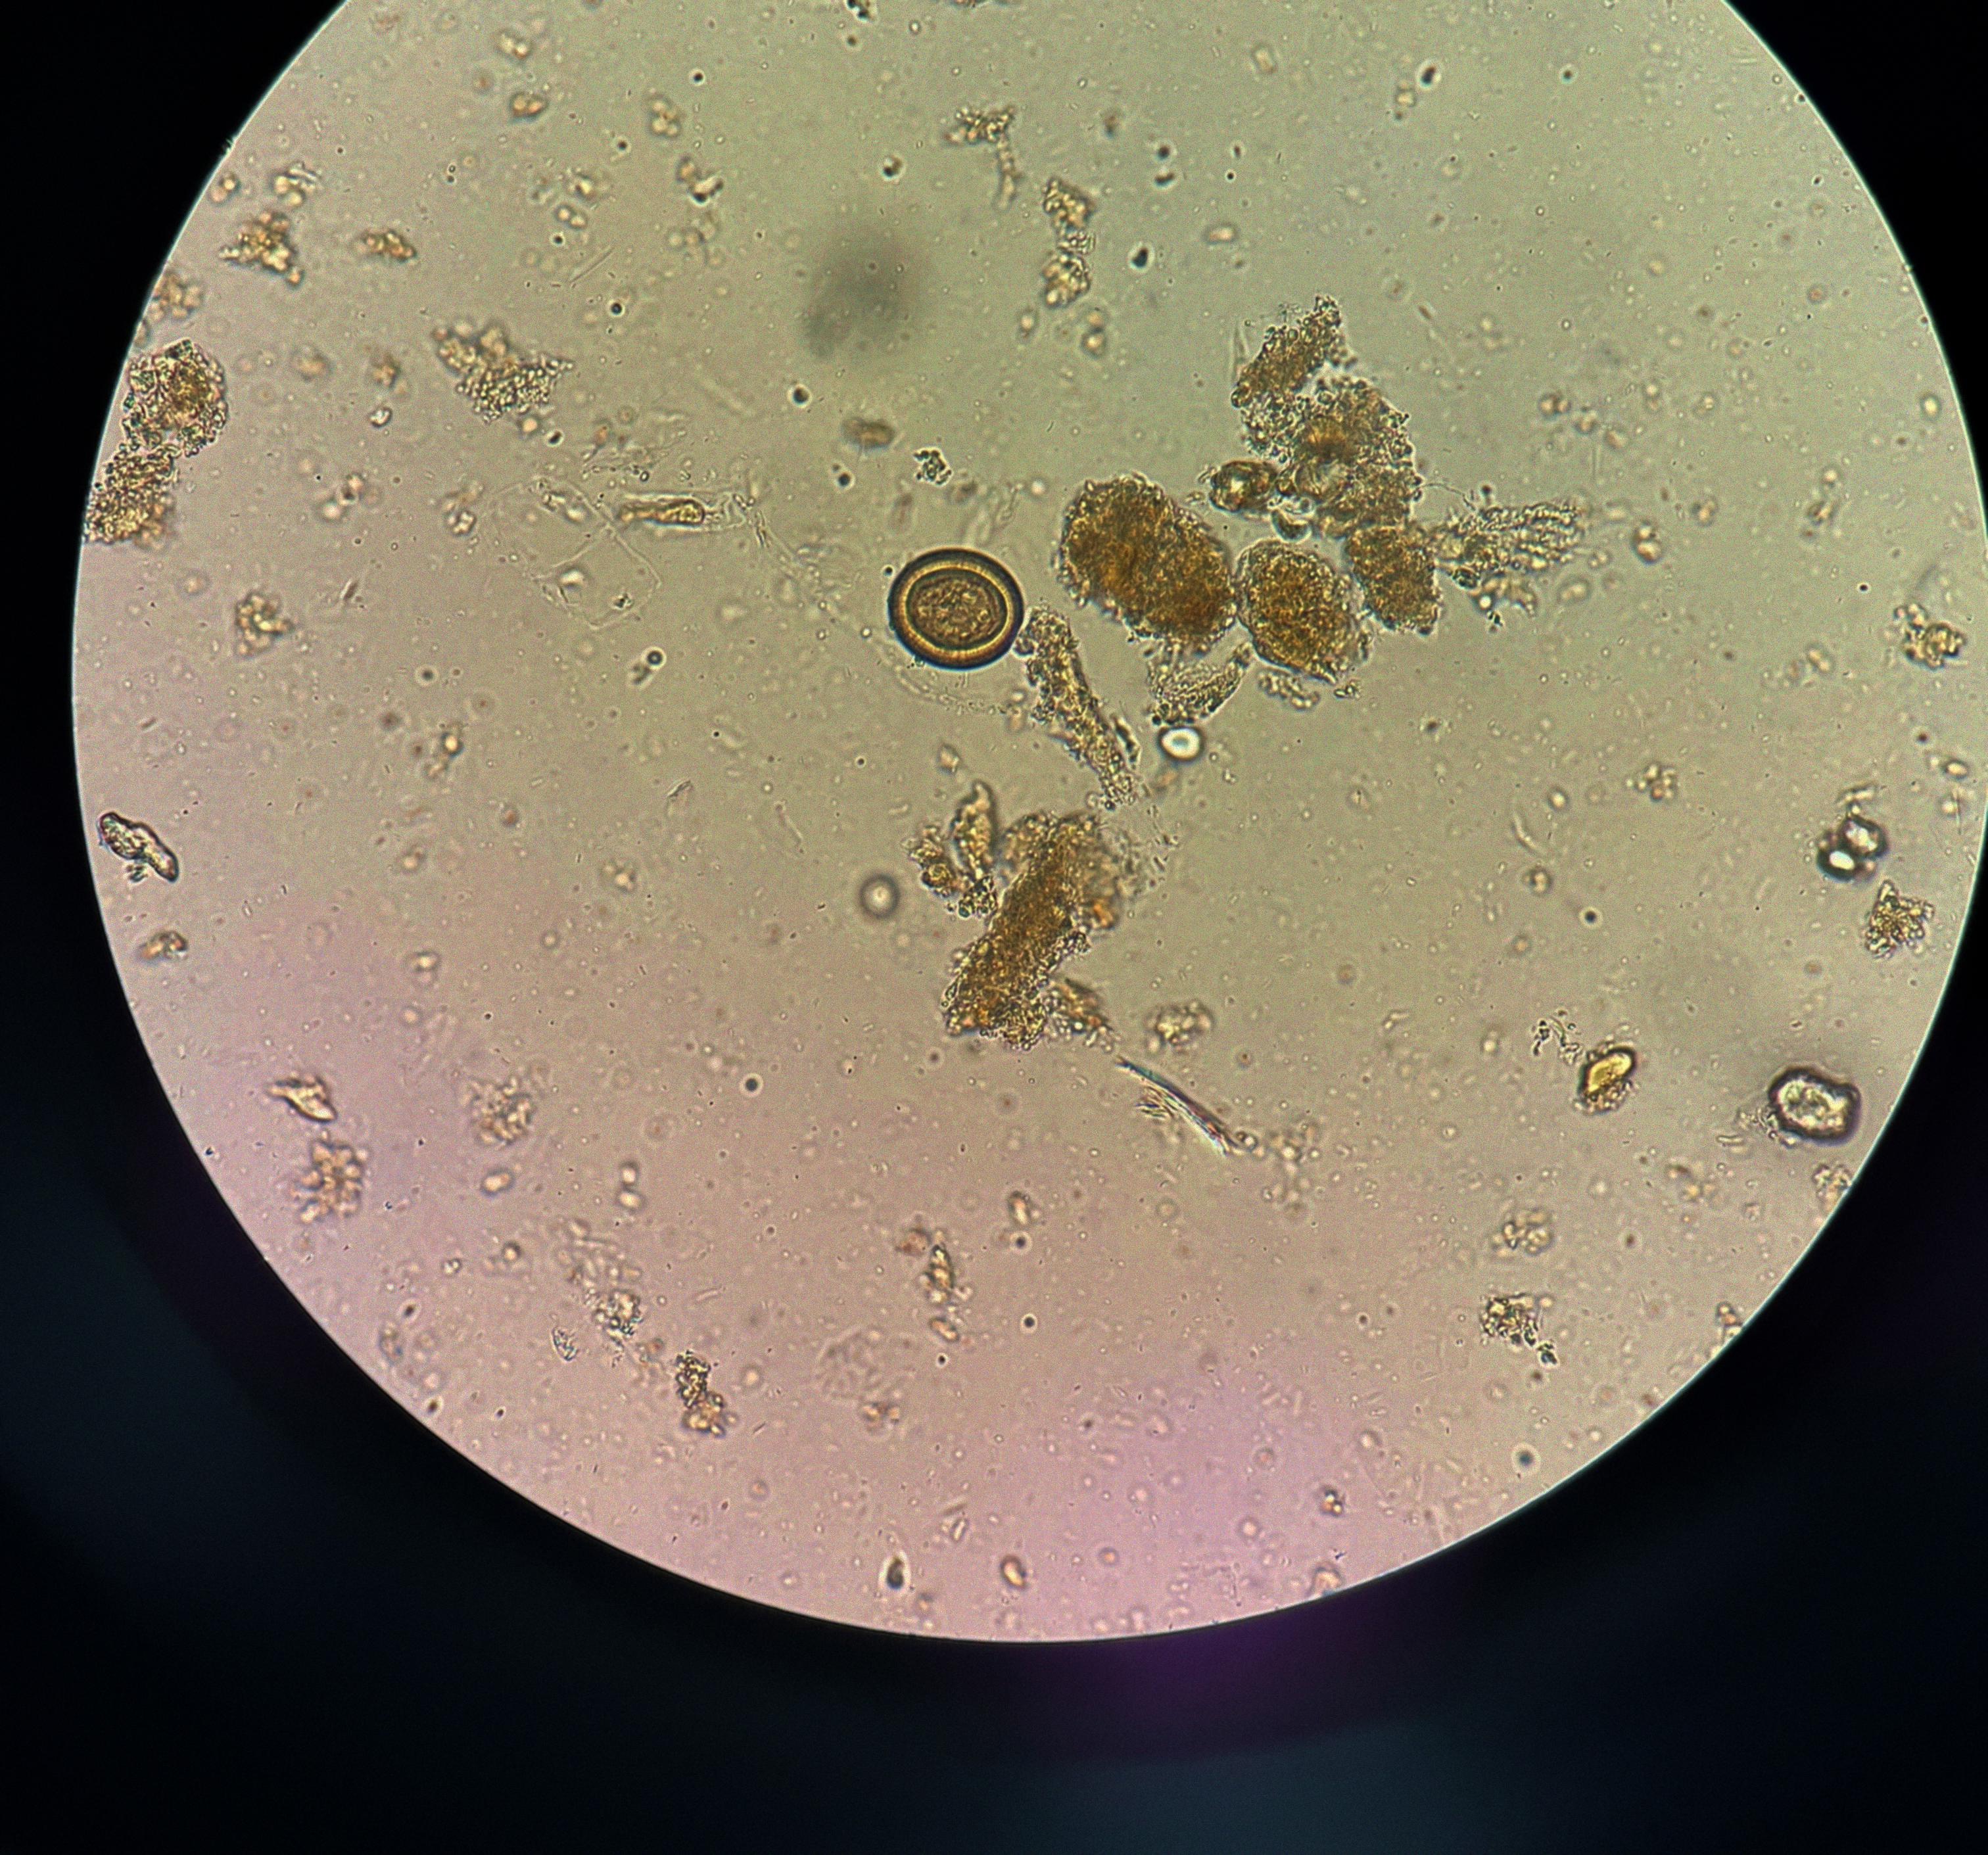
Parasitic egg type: Taenia spp. egg